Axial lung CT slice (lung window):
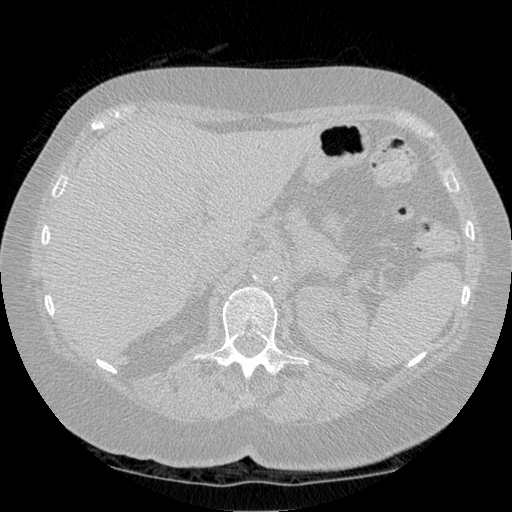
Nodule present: no